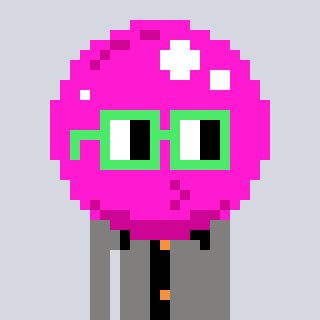
a pixel art character with square light green glasses, a bubblegum-shaped head and a bluegrey-colored body on a cool background